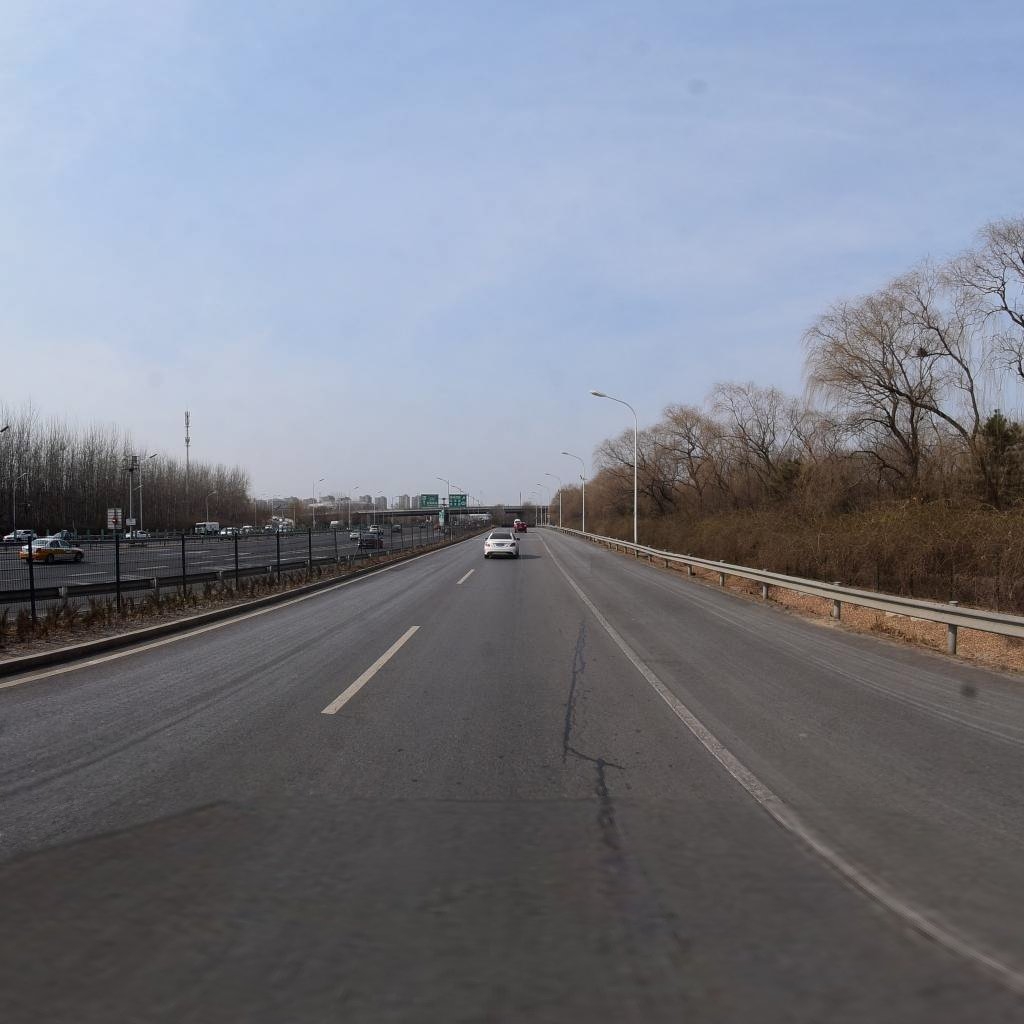
Region: Chaoyang
Road damage annotations: longitudinal patch